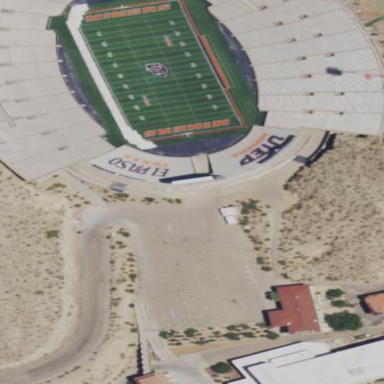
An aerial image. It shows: Stadium primarily used for American football.